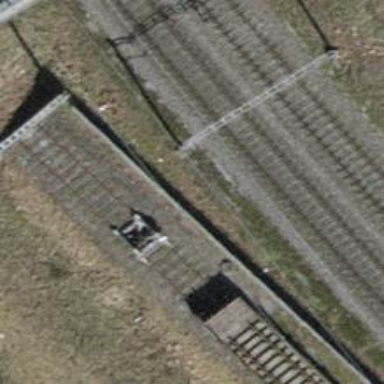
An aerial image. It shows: Railway buffer stop.